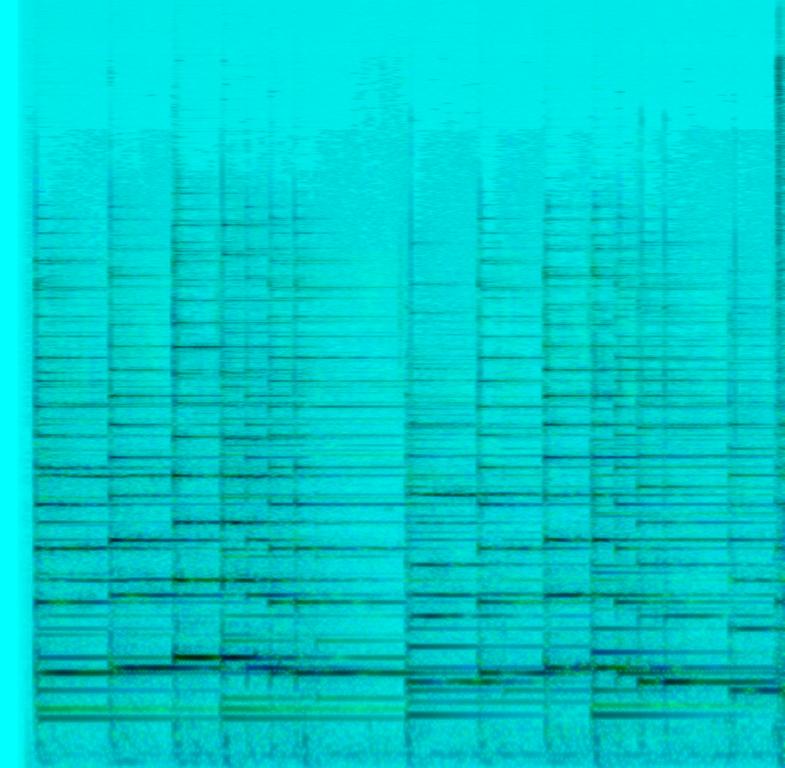
This music is a soft instrumental. The tempo is slow with a beautiful keyboard harmony. The music is soft, mellow, sentimental, nostalgic, melancholic and romantic. This song is classic pop.